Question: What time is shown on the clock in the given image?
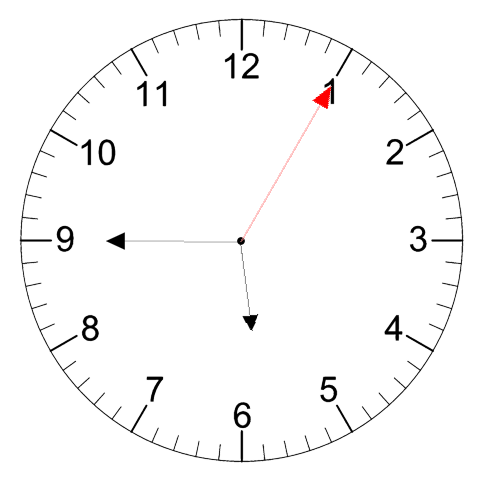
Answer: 05:45:05